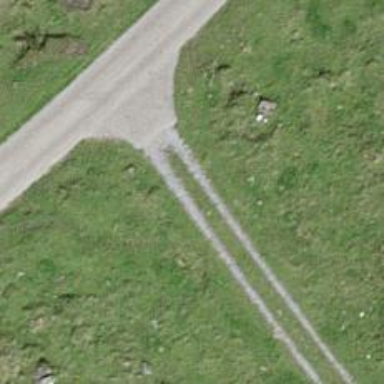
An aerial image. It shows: Dirt service road.